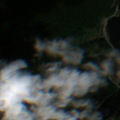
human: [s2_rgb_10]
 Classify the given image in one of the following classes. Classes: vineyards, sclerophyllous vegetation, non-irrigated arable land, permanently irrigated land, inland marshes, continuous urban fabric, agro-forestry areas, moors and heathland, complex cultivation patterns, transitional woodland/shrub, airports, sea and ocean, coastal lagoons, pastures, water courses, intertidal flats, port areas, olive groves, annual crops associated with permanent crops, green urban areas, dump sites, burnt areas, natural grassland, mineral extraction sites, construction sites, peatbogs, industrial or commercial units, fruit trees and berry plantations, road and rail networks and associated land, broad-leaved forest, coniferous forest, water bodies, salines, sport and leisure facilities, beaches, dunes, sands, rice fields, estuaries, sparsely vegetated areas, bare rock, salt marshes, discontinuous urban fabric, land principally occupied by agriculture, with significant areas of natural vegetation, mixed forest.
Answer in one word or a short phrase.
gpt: broad-leaved forest, mixed forest, sparsely vegetated areas, water bodies